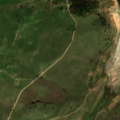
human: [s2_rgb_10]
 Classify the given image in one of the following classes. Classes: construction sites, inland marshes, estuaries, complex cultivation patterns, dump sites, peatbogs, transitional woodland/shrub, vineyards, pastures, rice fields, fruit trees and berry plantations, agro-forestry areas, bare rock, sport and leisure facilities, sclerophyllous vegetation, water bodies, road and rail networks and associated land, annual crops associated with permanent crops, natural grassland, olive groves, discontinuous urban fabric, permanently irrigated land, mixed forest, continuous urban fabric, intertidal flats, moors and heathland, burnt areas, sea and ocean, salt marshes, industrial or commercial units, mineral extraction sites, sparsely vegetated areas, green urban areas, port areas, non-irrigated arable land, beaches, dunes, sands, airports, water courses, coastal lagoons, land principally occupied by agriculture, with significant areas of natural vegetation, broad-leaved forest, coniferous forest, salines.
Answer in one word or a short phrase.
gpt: pastures, water bodies